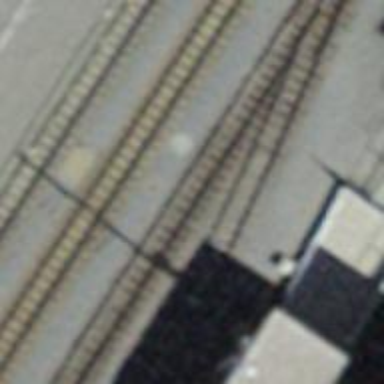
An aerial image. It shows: Narrow gauge railway in service yard.